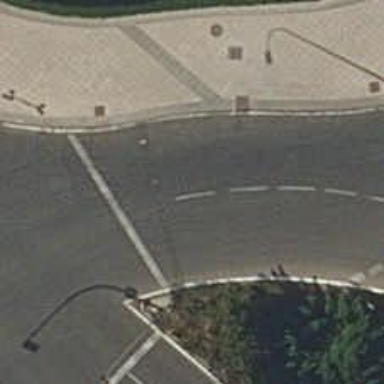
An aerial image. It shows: Road with traffic signals.